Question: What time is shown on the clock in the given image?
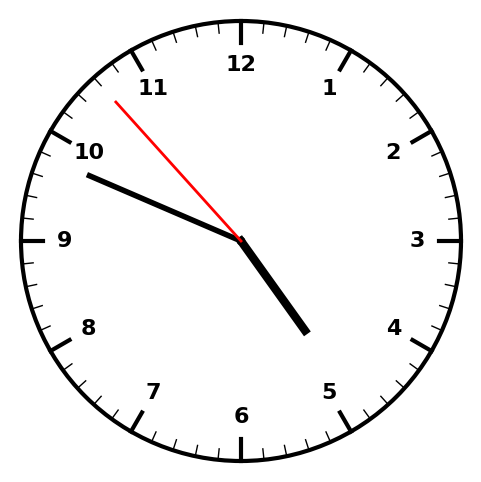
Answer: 04:48:53